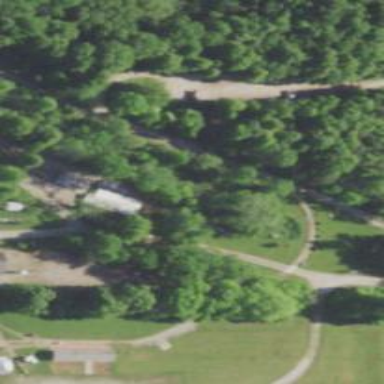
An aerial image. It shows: Miniature railway.